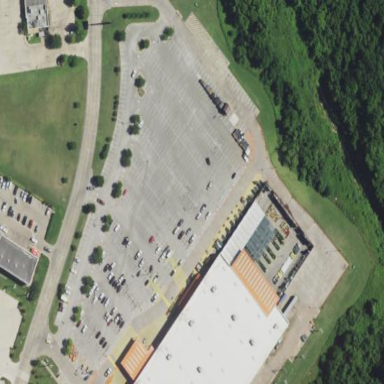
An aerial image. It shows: Parking area with surface.